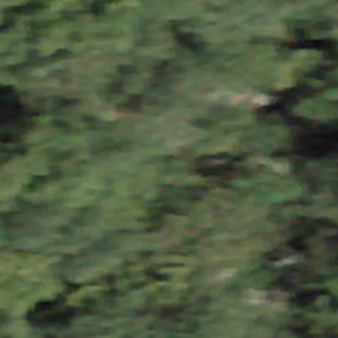
Label: other